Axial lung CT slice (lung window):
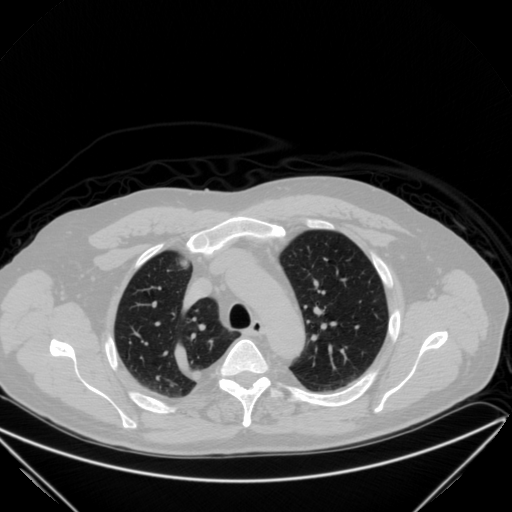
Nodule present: no